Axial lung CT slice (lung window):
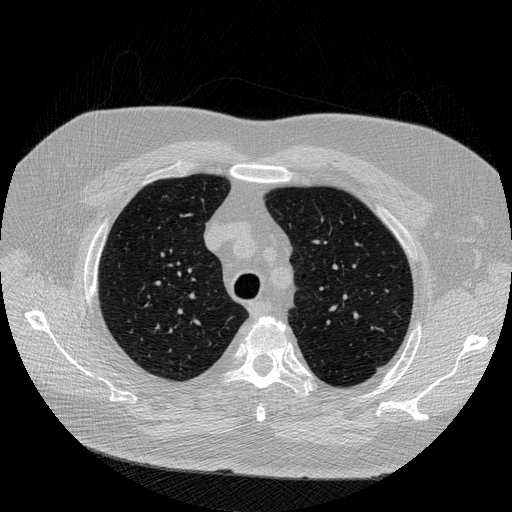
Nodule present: no